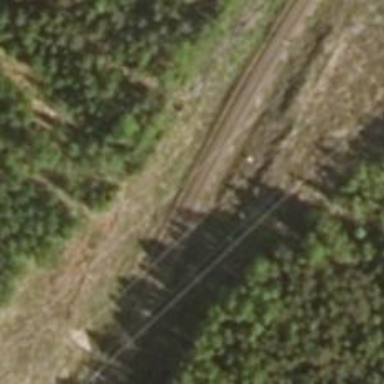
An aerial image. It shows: Continuous rail railway with electrified contact line.